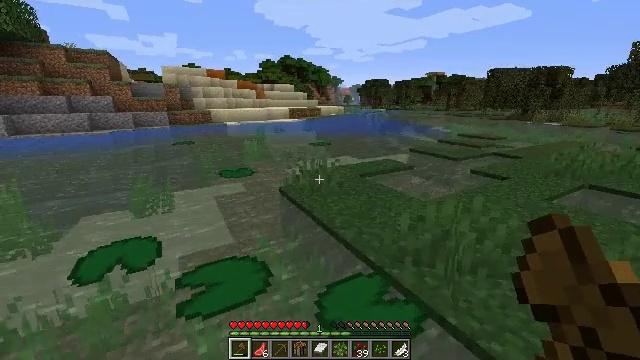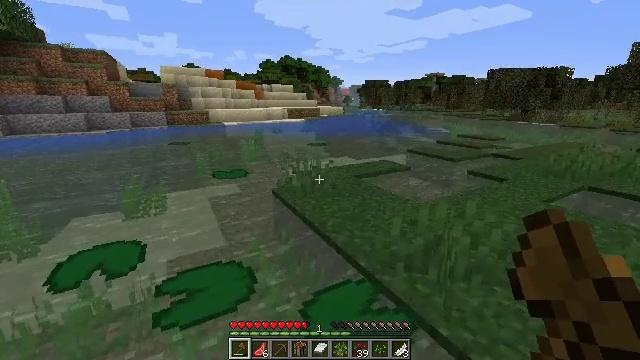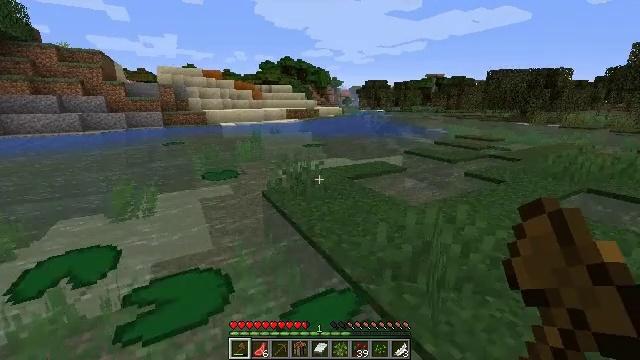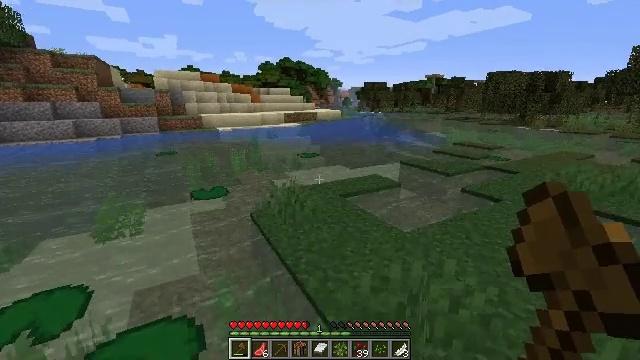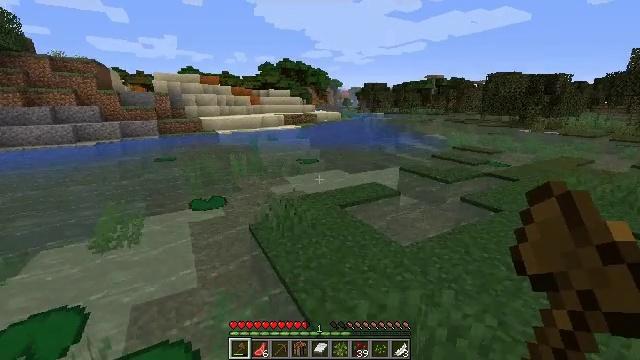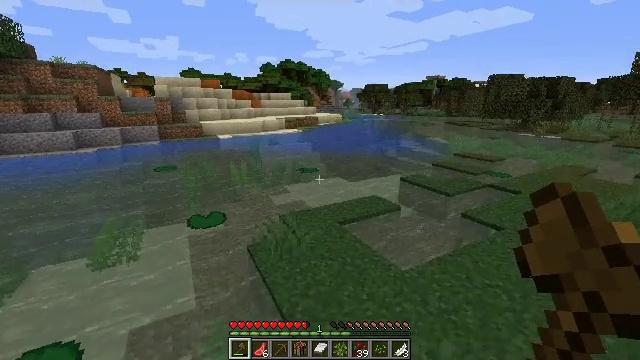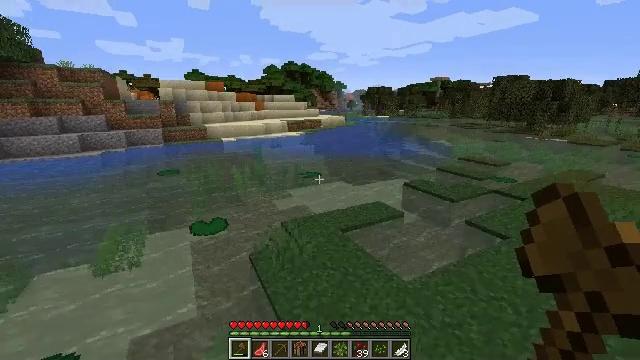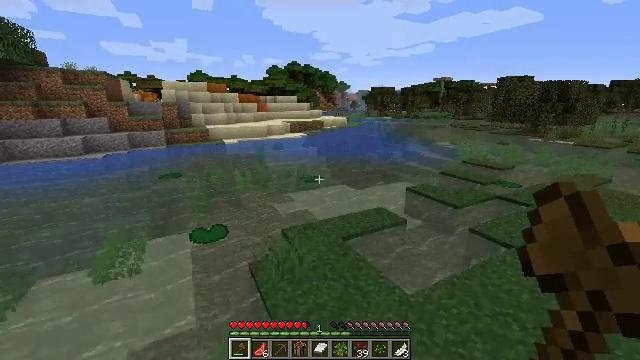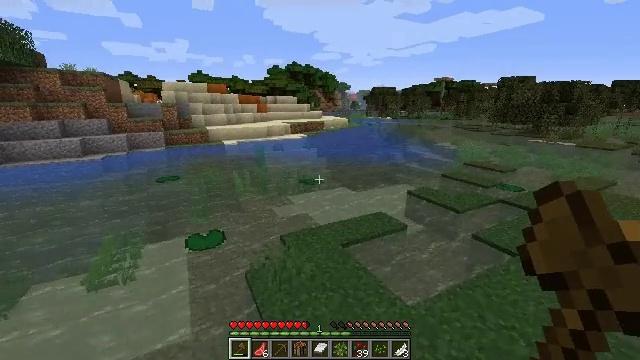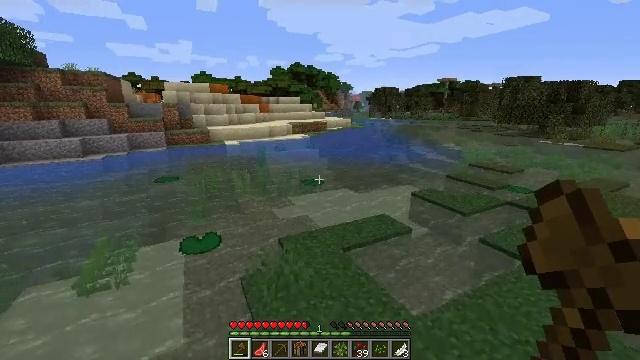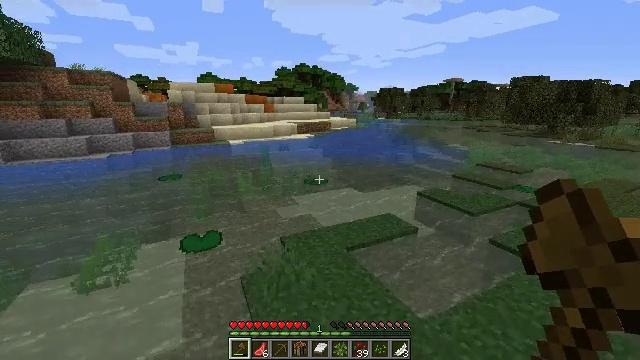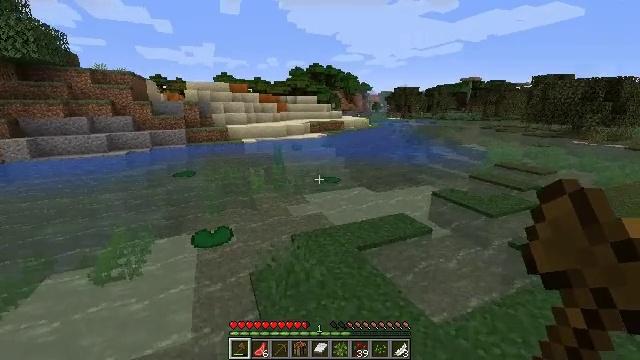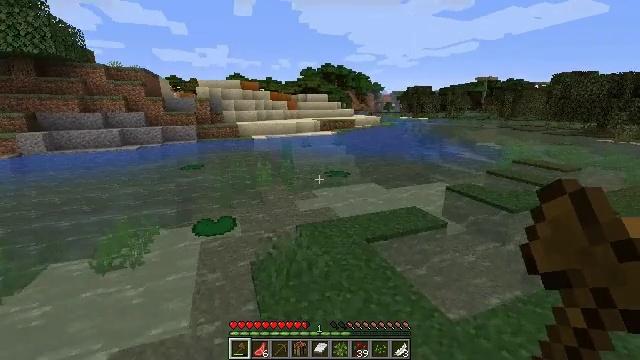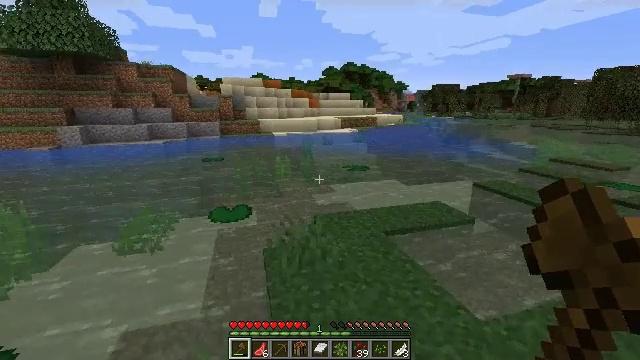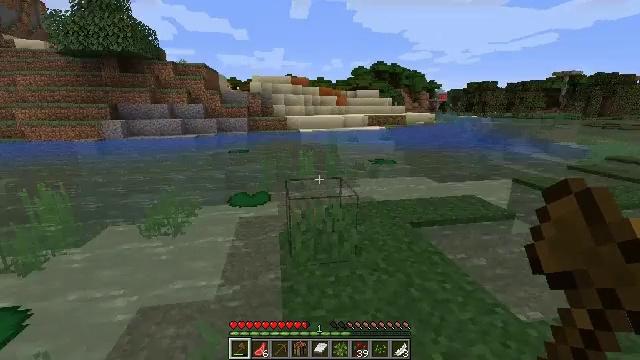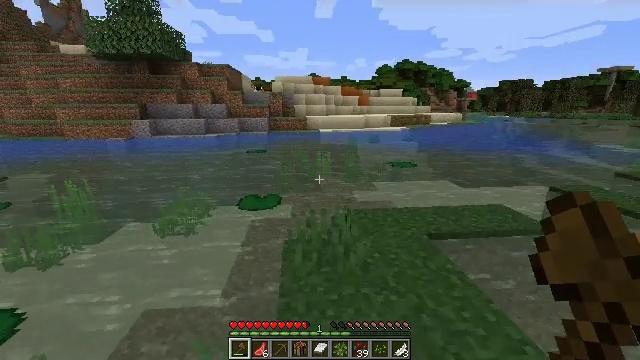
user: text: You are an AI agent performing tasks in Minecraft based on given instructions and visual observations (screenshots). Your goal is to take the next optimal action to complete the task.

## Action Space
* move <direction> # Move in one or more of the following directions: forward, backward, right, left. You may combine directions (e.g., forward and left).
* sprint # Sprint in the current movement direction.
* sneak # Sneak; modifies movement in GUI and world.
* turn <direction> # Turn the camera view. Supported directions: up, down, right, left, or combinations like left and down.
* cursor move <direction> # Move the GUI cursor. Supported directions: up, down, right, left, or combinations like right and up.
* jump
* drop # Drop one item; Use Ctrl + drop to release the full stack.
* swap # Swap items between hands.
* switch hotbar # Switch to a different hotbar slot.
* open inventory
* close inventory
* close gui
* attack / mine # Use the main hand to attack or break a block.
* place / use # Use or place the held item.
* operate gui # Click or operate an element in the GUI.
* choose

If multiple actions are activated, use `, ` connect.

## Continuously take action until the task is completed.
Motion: motion action
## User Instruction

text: Remove red sand to use for crafting or building.
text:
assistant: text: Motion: move forward and move right
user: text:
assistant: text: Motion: move forward and move right
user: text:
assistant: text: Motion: move forward, jump
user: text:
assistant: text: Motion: move forward, jump
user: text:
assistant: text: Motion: move forward, jump
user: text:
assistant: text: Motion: move forward, jump
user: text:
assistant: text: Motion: move forward
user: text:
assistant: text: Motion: move forward
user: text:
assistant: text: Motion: move forward
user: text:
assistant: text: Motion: move forward, turn left
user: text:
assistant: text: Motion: move forward and move right, turn left
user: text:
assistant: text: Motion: move forward and move right, turn left
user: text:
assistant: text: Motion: move forward and move right, turn left
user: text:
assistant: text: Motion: move forward and move right, turn left
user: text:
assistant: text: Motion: move forward and move right, turn left
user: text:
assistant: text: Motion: move forward and move right, turn left
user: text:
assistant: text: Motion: move forward and move right, turn left
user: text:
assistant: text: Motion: move forward, turn left
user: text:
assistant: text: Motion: move forward, turn left
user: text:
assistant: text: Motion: move forward
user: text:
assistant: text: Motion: move forward
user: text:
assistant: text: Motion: move forward
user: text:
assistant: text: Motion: move forward, turn left
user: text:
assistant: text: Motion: move forward, turn left
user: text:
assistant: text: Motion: move forward, turn left
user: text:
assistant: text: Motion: move forward, turn left
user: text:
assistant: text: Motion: move forward, turn left
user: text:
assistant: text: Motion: move forward, jump
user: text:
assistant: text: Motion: move forward, jump
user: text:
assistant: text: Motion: move forward, jump